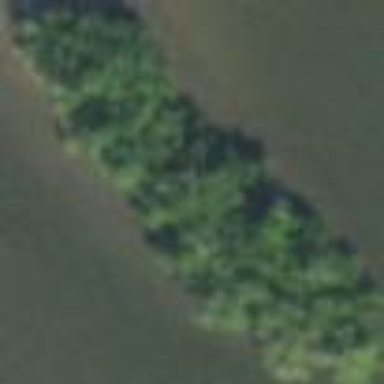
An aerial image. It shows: Island.